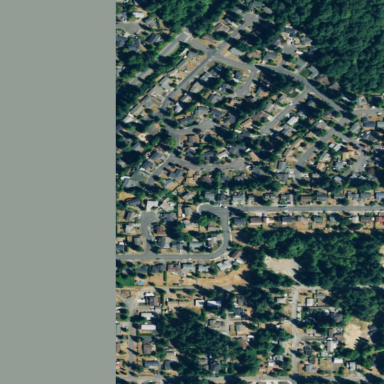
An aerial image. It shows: Residential neighbourhood.